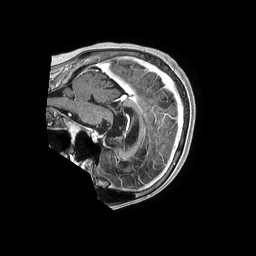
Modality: T1w
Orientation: sagittal
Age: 56
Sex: female
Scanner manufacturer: philips
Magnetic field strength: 1.5 T
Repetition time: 0.00779 s
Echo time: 0.003646 s